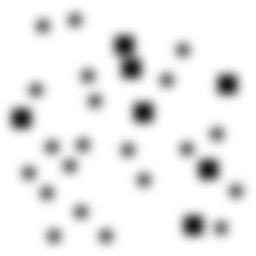
Squares: 7
Triangles: 0
Stars: 21
Total shapes: 28